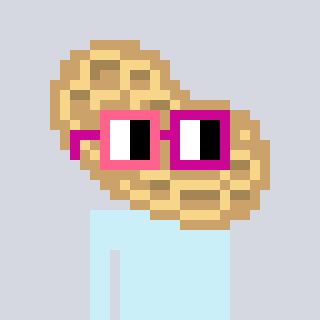
a pixel art character with square pink and red glasses, a peanut-shaped head and a grayscale-colored body on a cool background